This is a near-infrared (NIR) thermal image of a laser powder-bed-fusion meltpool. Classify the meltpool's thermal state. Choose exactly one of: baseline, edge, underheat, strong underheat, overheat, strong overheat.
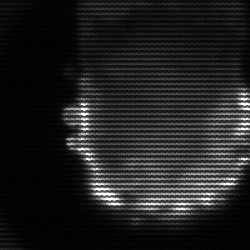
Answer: baseline